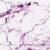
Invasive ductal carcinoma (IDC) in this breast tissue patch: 0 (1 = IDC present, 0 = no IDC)